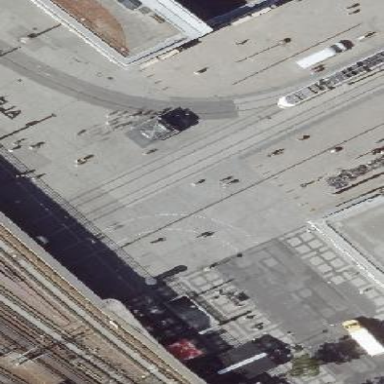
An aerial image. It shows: Platform in tunnel for public transport located on railway platform.